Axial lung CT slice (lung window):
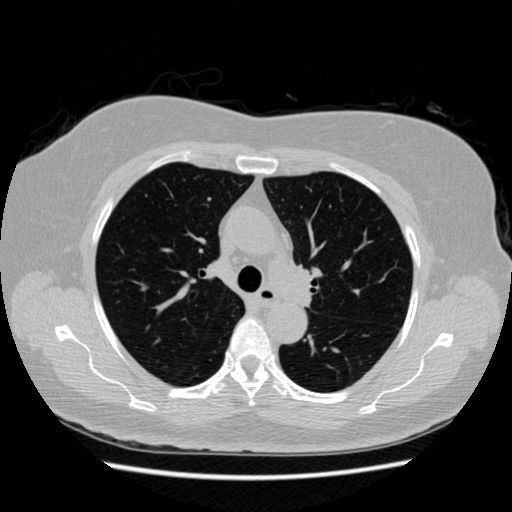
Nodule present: no